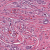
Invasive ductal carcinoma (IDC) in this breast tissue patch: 1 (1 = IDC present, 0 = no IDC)